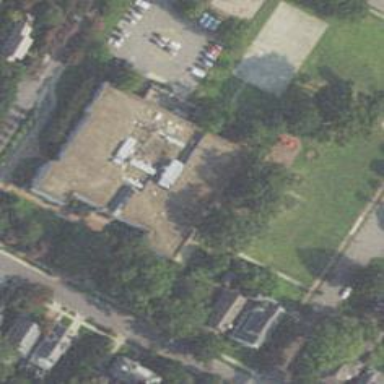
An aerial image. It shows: School.